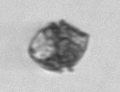
Label: Kryptoperidinium_triquetrum